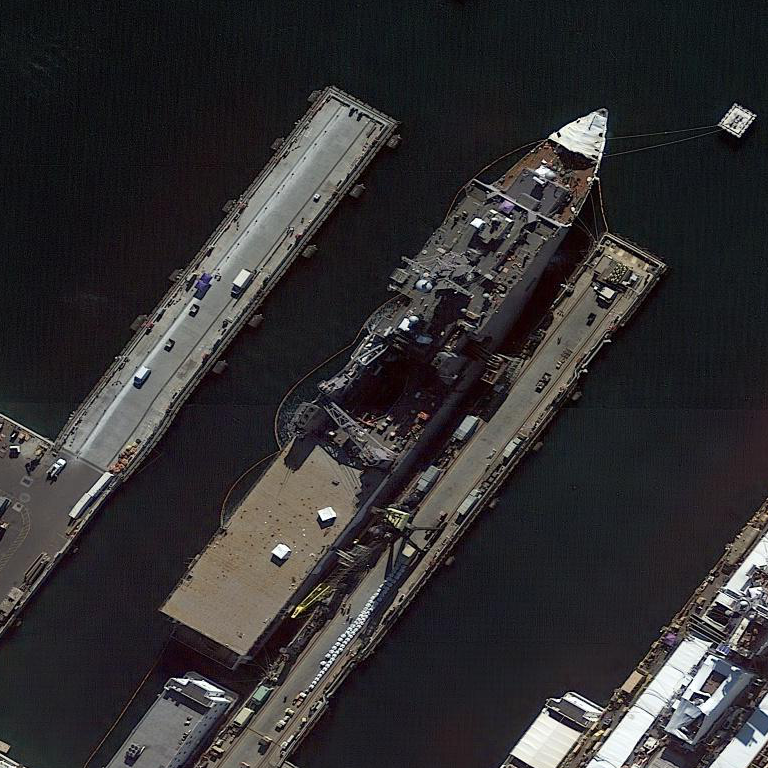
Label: combat